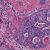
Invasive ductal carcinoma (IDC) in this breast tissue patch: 1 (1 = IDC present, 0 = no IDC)